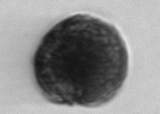
Label: Alexandrium_catenella